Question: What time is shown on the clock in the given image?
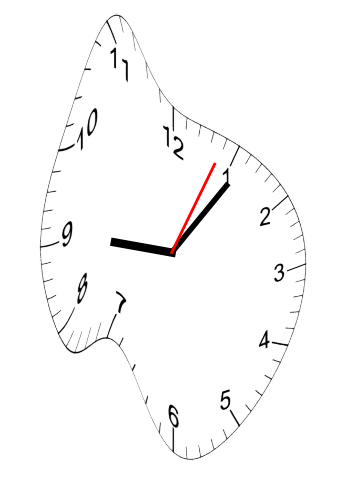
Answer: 09:06:04